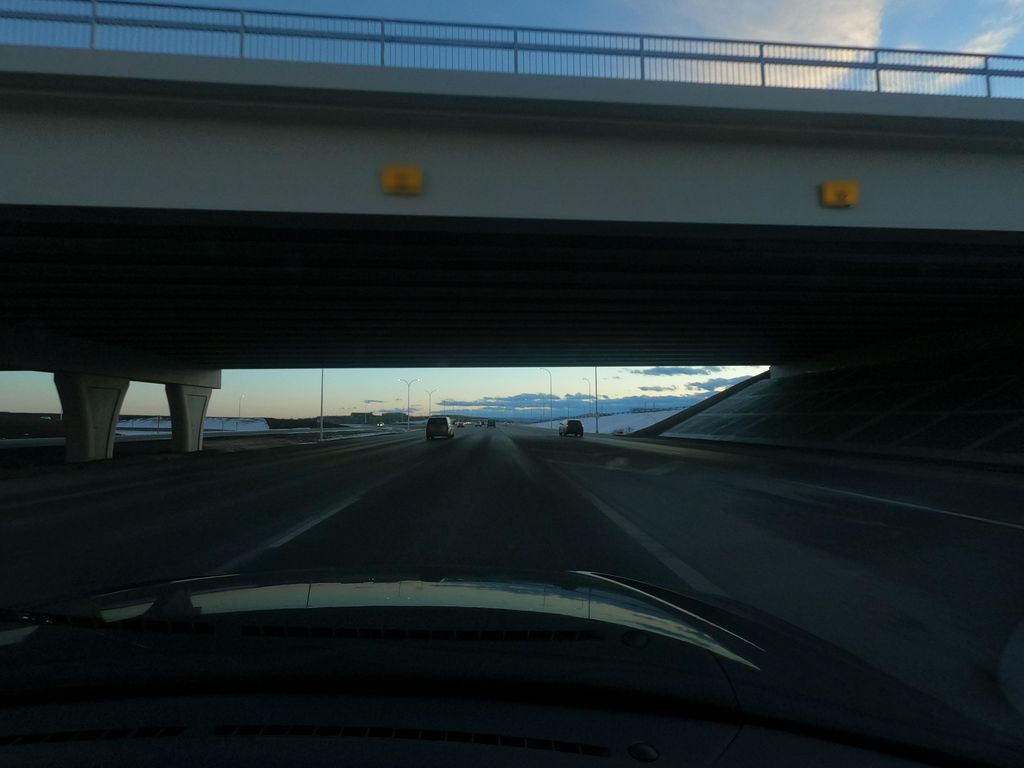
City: calgary